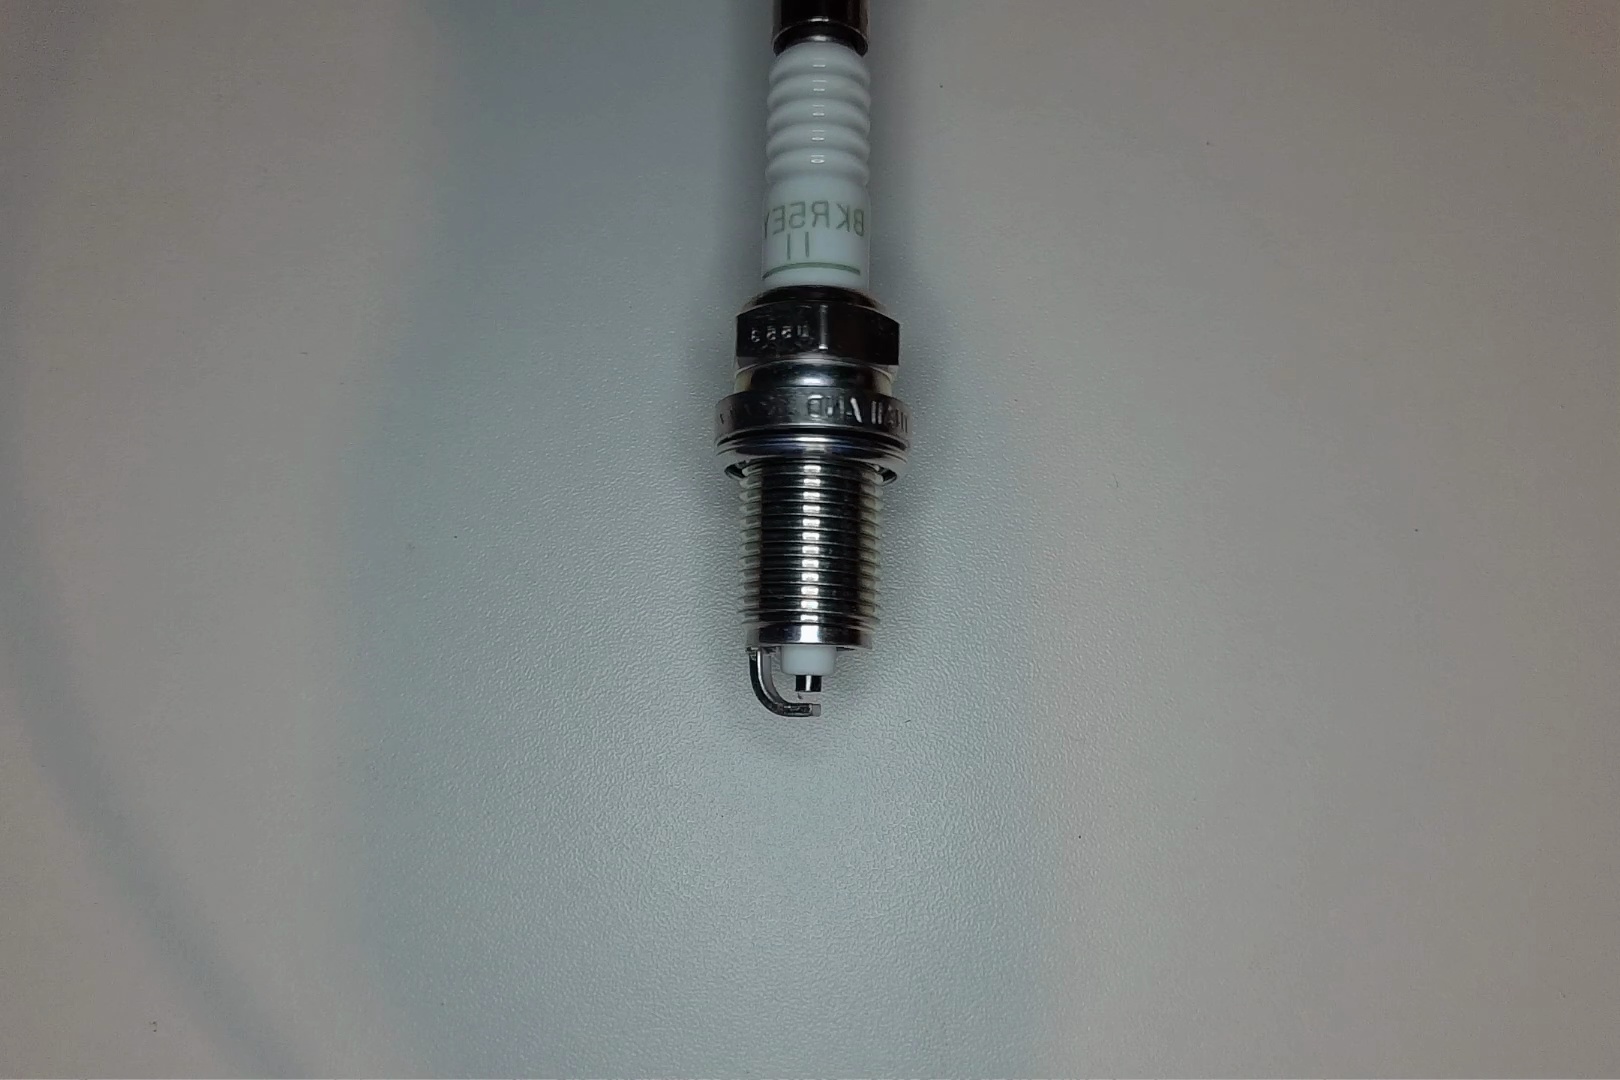
Label: no anomaly